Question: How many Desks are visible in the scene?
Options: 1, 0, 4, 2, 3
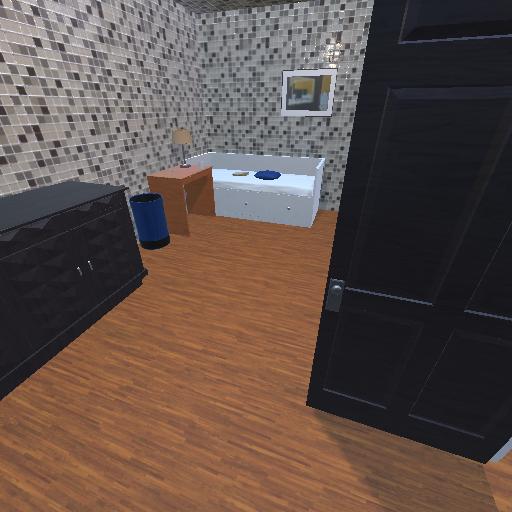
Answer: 1